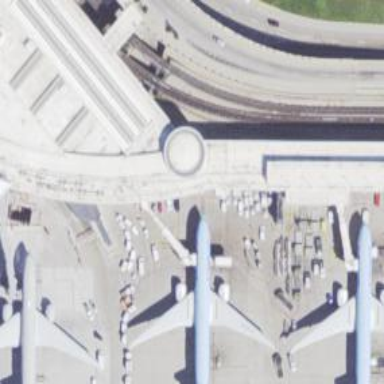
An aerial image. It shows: Airport gate.